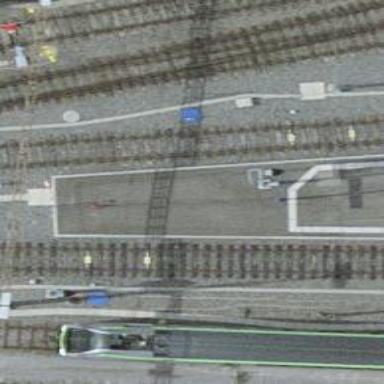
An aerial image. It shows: Yard with single rail track. The railway track is electrified with contact line for service purposes.